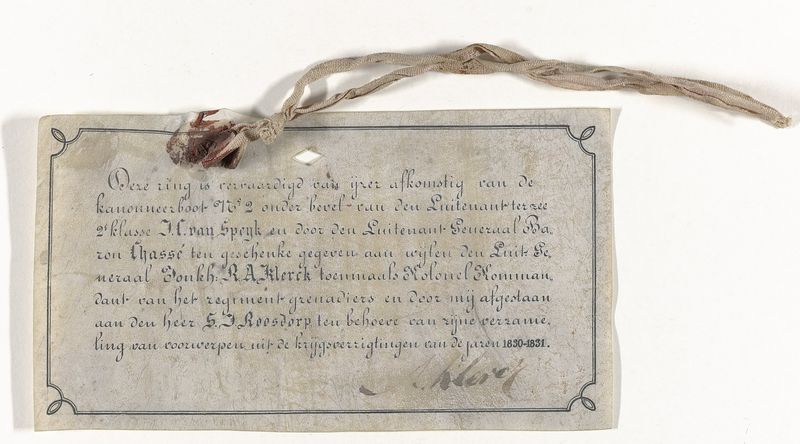
Titel: Verzegelde verklaring van herkomst van de drie ringen van ijzer van de kanonneerboot No.2 van J.C.J. van Speyk
Künstler: A. Klerck
Standort: Amsterdam
Institution: Rijksmuseum
Schlagwörter: band, knoten, holland, niederlande, blatt, schrift, papier, rand, inschrift, foto, tusche, unterschrift, zettel, loch, text, niederländisch, vertrag, tinte, raute, karte, brief, schnurr, abkommen, holländisch, viereck, dokument, schreibschrift, 1830, 1831, klerck, signtatur